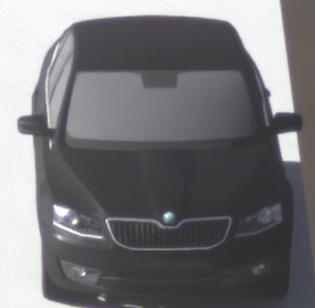
Make: Skoda
Model: Octavia 1.2 TSI
Detailed model: Octavia (III) Limousine
Model produced from: 2013/02
Model produced until: 2015/04
Doors: 5
Color: black
Road condition: dry road
Daytime: morning or afternoon
Contrast: high contrast